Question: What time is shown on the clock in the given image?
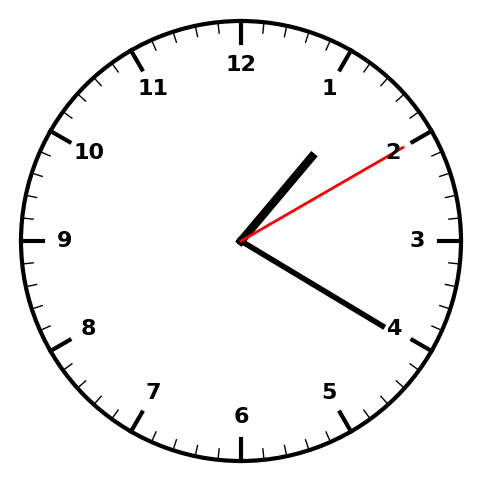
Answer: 01:20:10